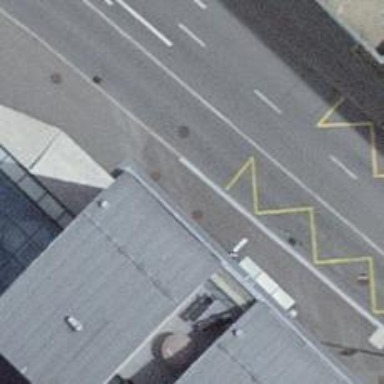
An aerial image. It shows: Bus stop with shelter. It is platform for public transport.